Question: I am new IOS developer using swift. I have created a Radio App (streams Live). when user minimize the app or do some other stuff. and continuous again as soon as it is brought to foreground.
I searched few articles and other forums, but couldn't find any help. I am really new to IOS development and don't know about controls/functions in the AppDelegate.swift.
So far I enabled the option under Tab as following also made change in info.plist file, however Application still stops as soon as enters in the background.

Any word of advice will be greatly appreciated. Thanks for your time and views.
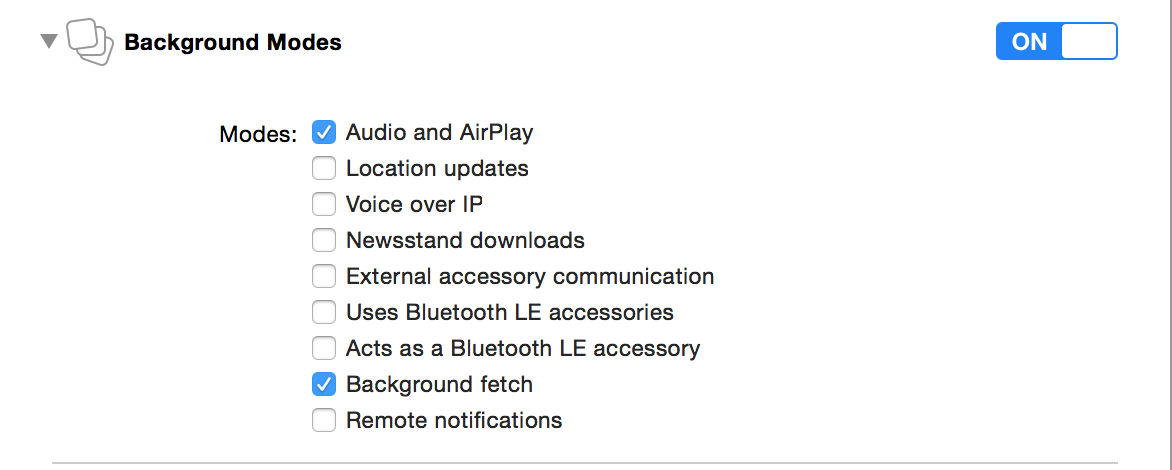
Answer: I have adding the bool to info.plist file saying '"Application does not run in the background = "NO"'
Now I can run app in the background. I hope this solve the problem for others as well.